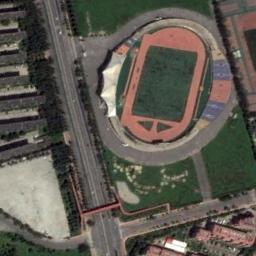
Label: stadium